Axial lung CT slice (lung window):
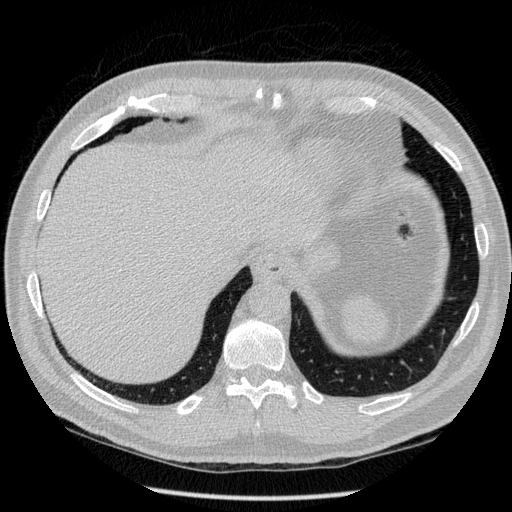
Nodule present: no